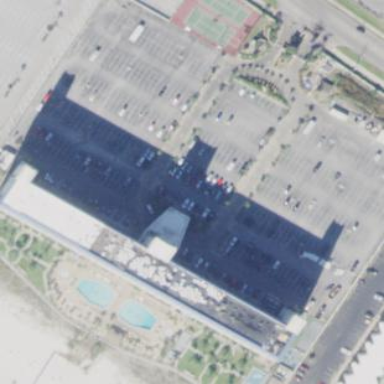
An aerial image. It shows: Hotel building.